九年级 · 度量几何学
(本小题 8.0 分)

(教材 $P 102$ 习题11变式2)如图, $A B, B C, C D$ 分别与 $\odot O$ 相切于 $E, F, G$, 且 $A B / / C D, B O=6 \mathrm{~cm}$, $C O=8 \mathrm{~cm}$. 求 $B C$ 的长.

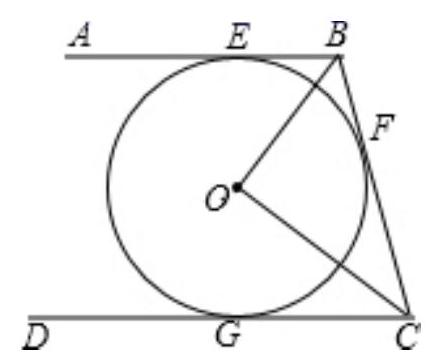
答案: 解: $\because A B, B C, C D$ 分别与 $\odot O$ 相切于 $E, F, G$;

$$
\therefore \angle C B O=
$$

1

2

$\angle A B C, \angle B C O=$

1

2

$\angle D C B$,

$\because A B / / C D$,

$\therefore \angle A B C+\angle D C B=180^{\circ}$,

$$
\therefore \angle C B O+\angle B C O=
$$

$(\angle A B C+\angle D C B)=90^{\circ}$.

$B C=\sqrt{O B^{2}+O C^{2}}=\sqrt{6^{2}+8^{2}}=10 \mathrm{~cm}$

【解析】根据切线长定理和平行线的性质定理得到 $\triangle B O C$ 是直角三角形. 再根据勾股定理求出 $B C$的长.